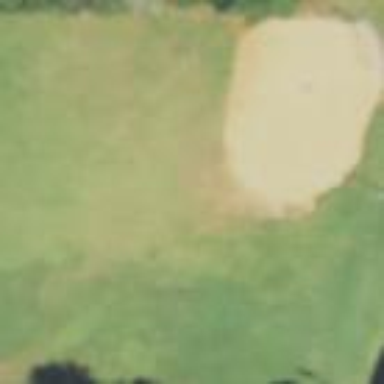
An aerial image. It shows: Baseball pitch for leisure land.